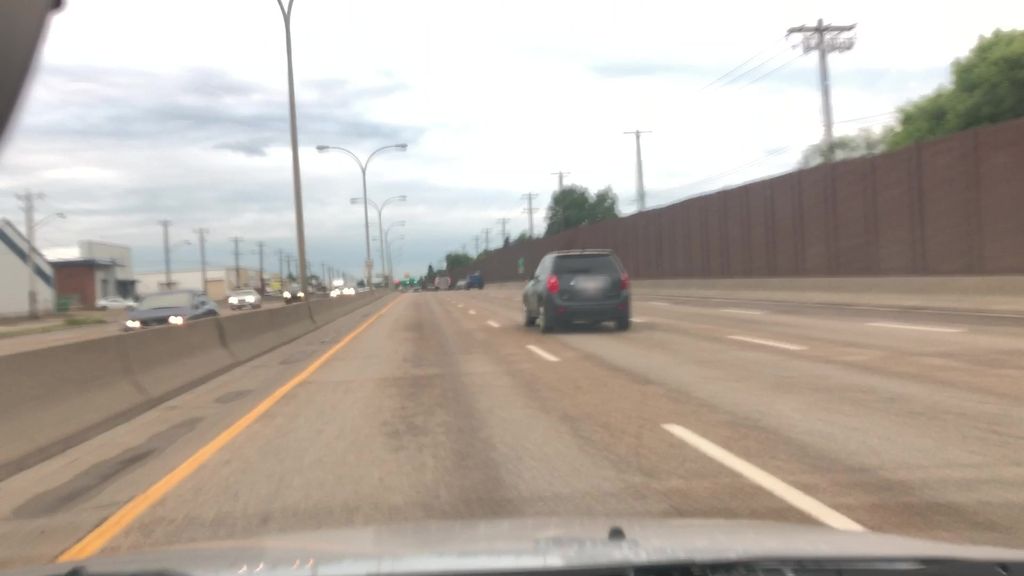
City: edmonton